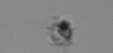
Label: detritus